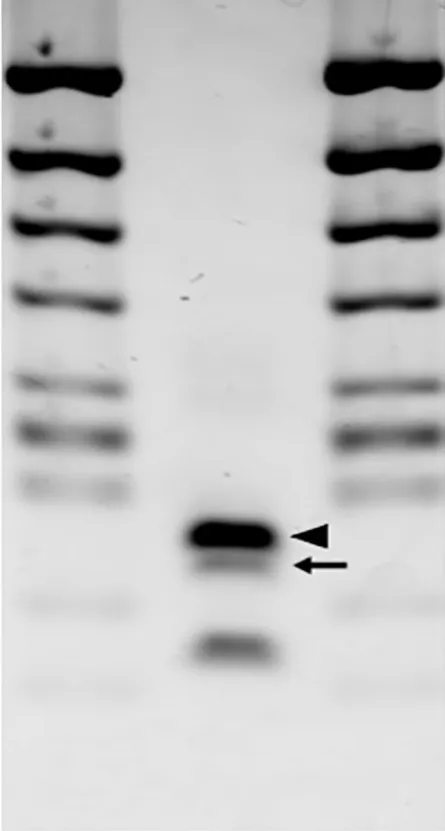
Serum amyloid A1 genotyping by polymerase chain reaction restriction fragment length polymorphism (PCR-RFLP) analysis (2% agarose gel electrophoresis). Arrow (250 bp) and arrow head (269 bp) correspond to serum amyloid A1 allele 1.5 and 1.3 respectively. The patient carried SAA 1.3/1.5 heterozygosity genotype.
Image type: pathology (fish)